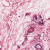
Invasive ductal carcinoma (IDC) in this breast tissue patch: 0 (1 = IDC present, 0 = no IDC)